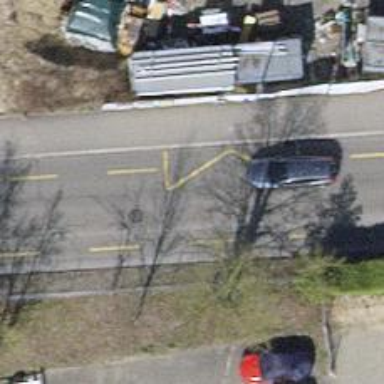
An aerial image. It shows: Bus stop with designated stop position for public transport.